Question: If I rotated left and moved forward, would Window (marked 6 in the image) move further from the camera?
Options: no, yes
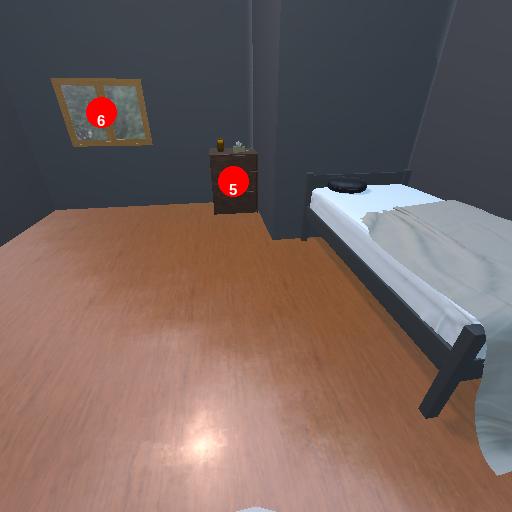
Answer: no